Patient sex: M
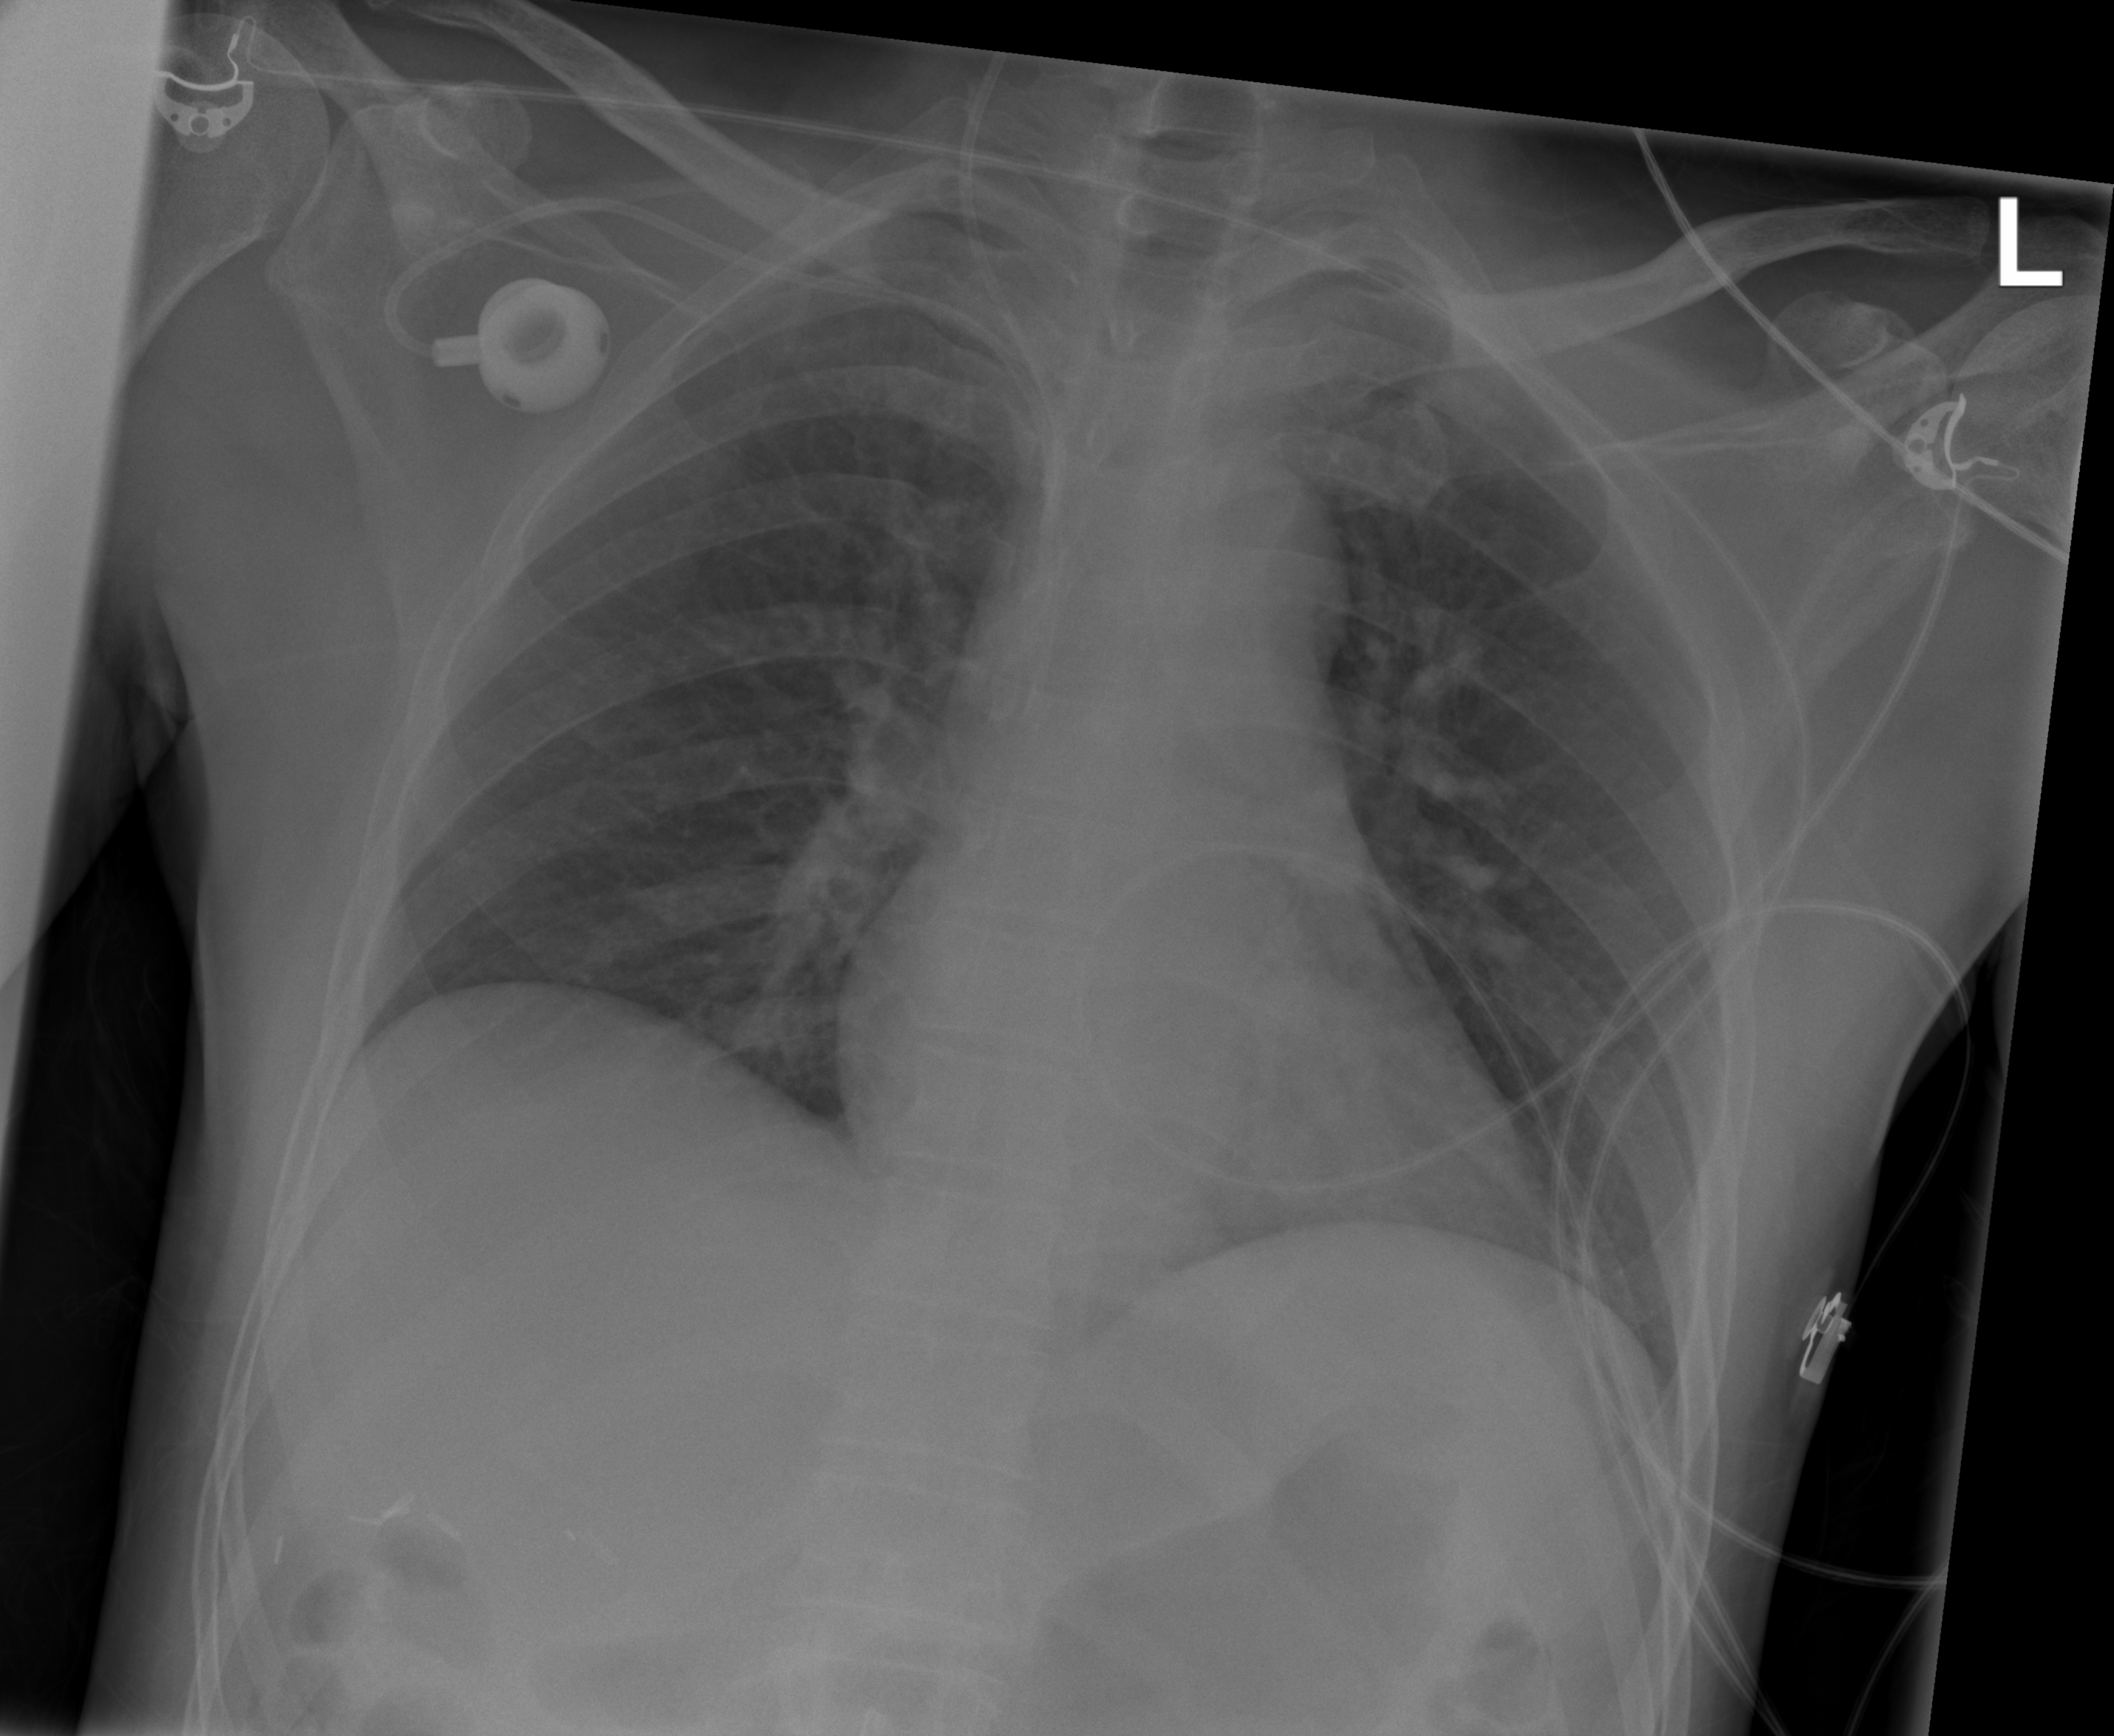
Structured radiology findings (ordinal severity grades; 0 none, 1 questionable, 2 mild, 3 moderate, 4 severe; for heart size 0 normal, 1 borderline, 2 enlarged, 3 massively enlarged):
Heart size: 0
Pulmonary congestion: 1
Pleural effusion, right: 0
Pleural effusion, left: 0
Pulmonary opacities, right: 0
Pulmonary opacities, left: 0
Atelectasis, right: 0
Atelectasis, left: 0